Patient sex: M
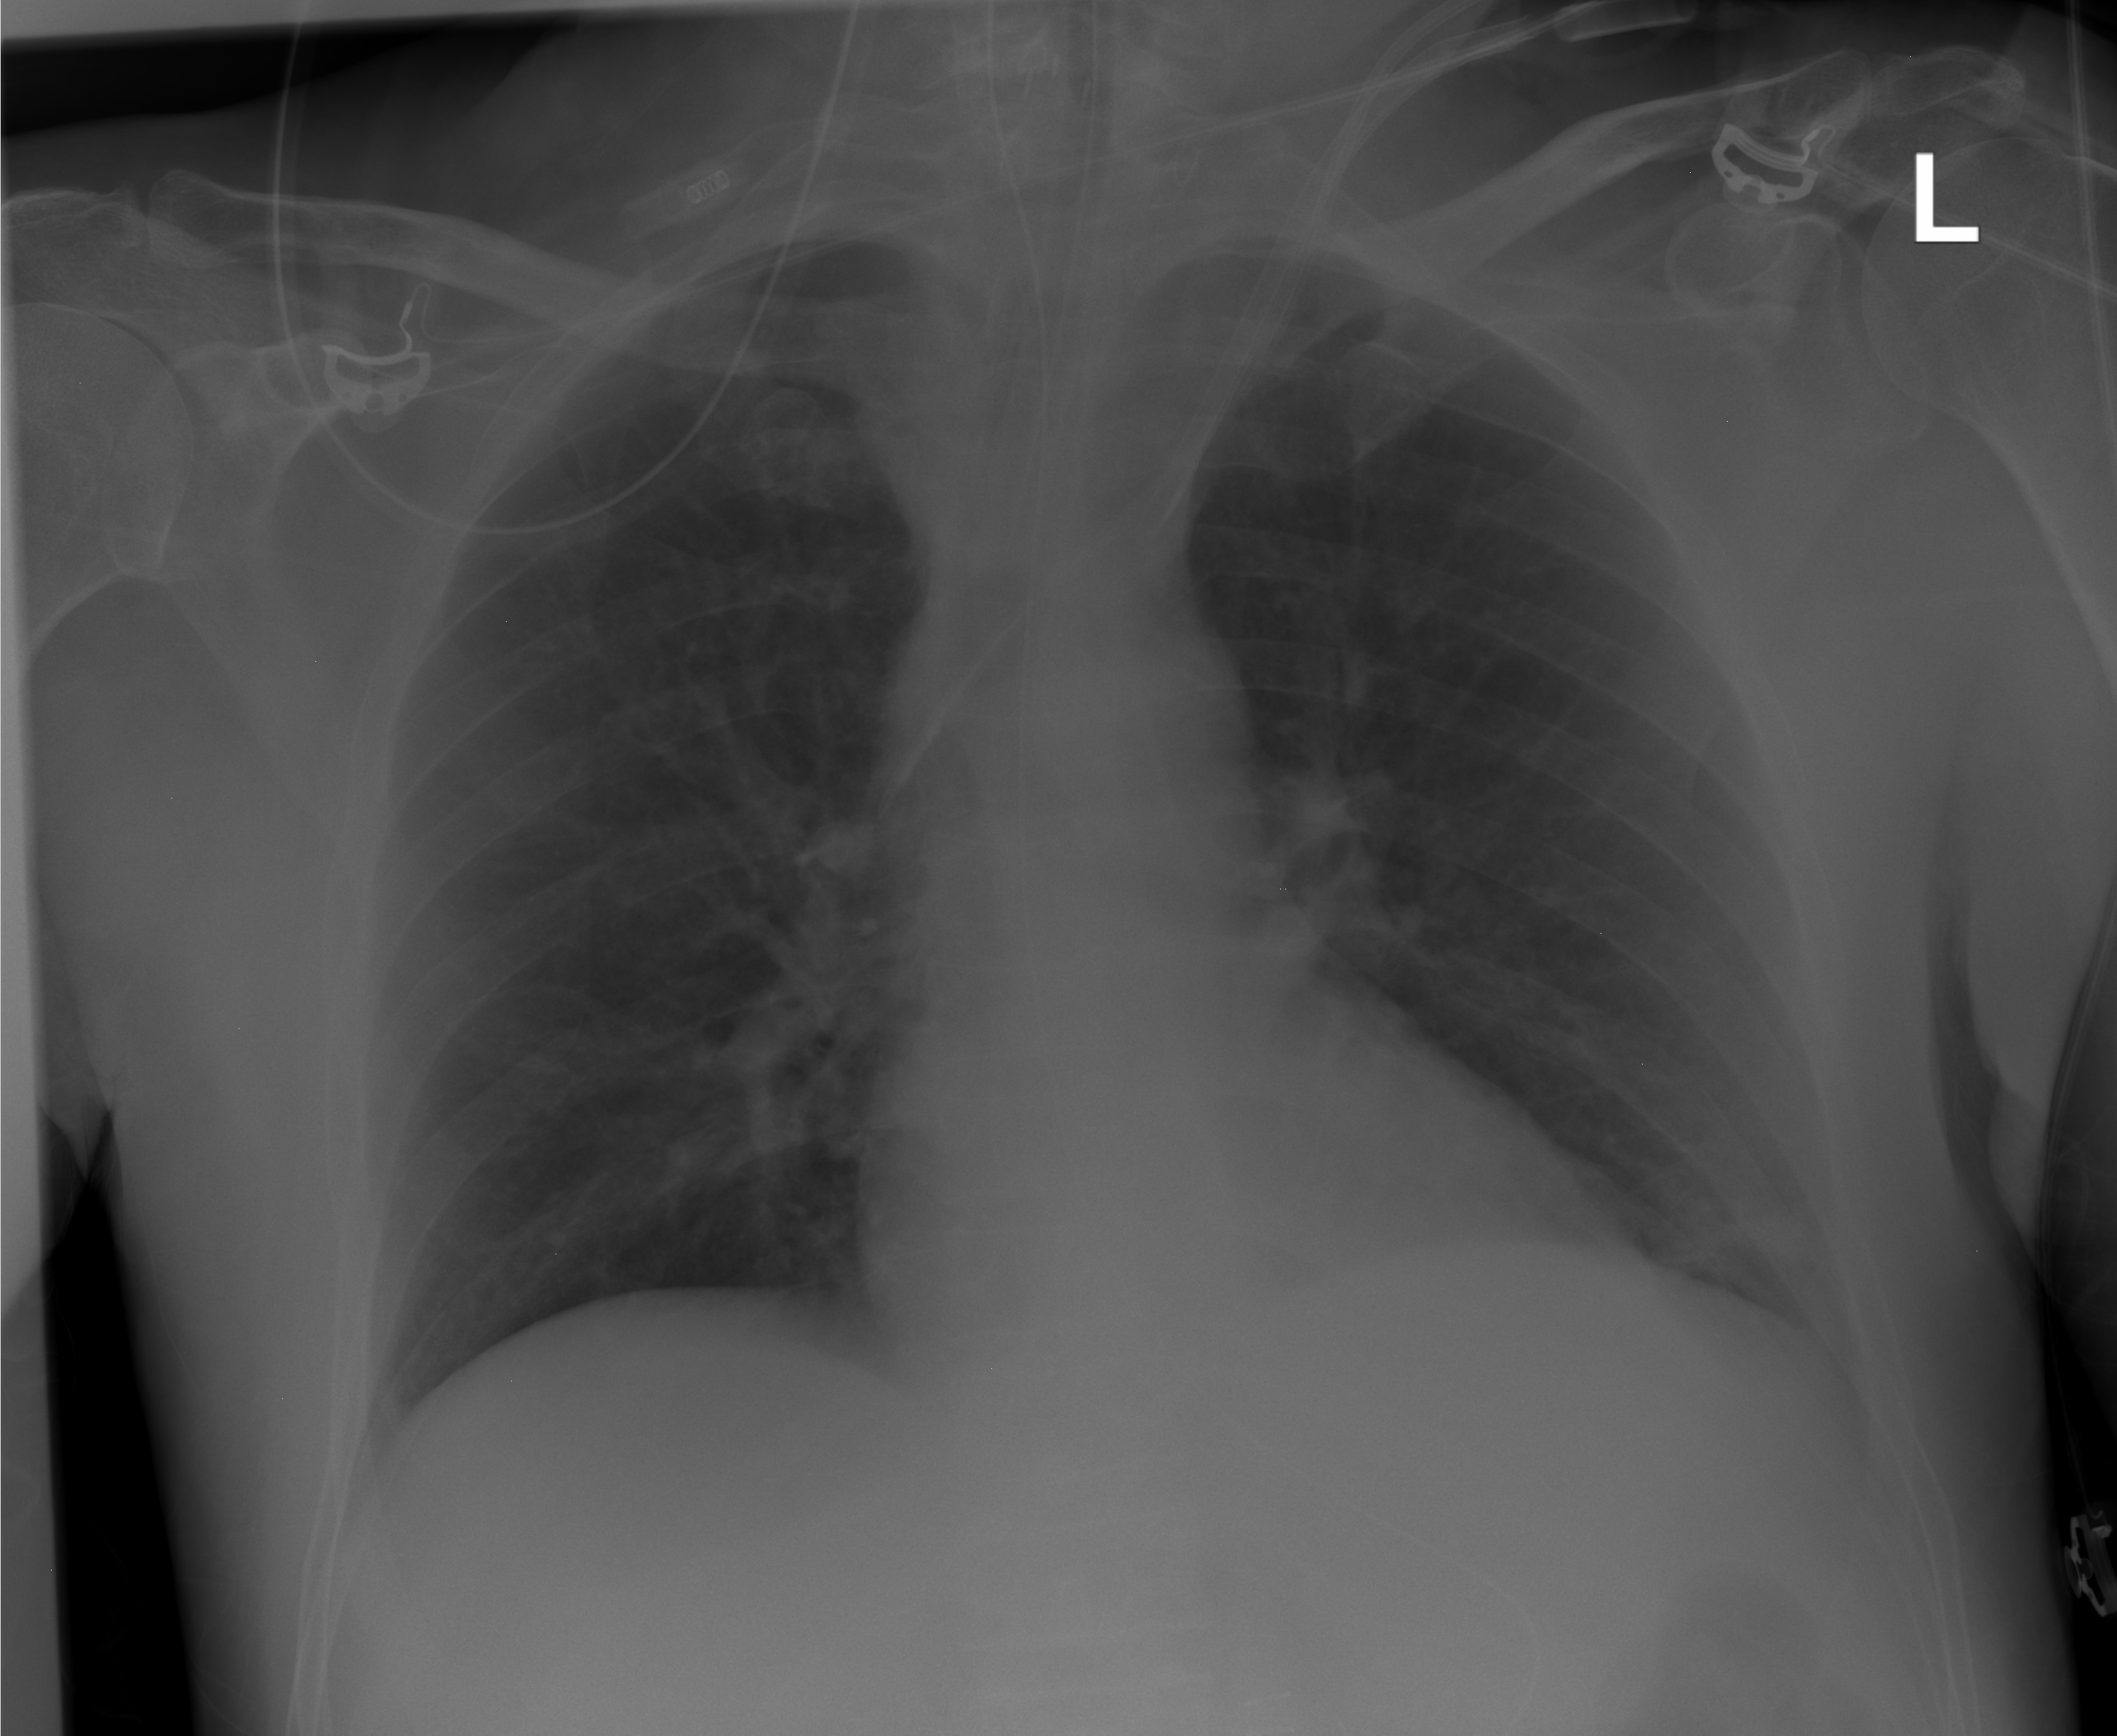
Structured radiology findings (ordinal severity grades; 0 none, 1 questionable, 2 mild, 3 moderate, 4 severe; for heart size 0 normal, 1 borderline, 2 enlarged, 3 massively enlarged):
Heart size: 0
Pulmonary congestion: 0
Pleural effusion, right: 0
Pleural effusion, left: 0
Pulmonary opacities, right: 0
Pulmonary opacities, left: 0
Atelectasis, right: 0
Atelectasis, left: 2